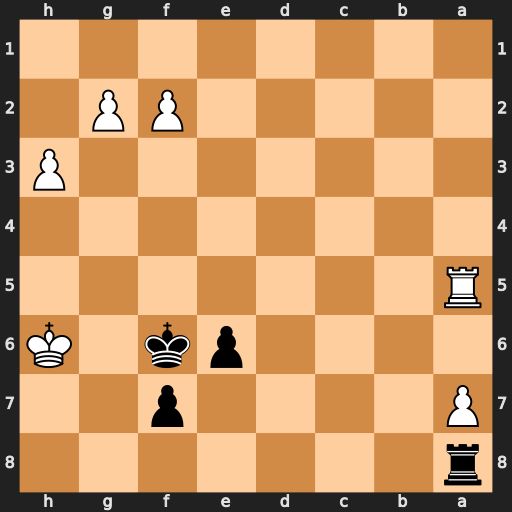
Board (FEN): r7/P4p2/4pk1K/R7/8/7P/5PP1/8
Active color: b
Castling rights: -
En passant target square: -
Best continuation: Rh8#